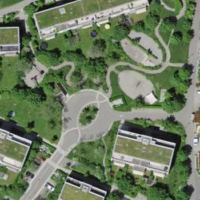
EUNIS habitat code: 54
Species observed at this site:
Salvia pratensis